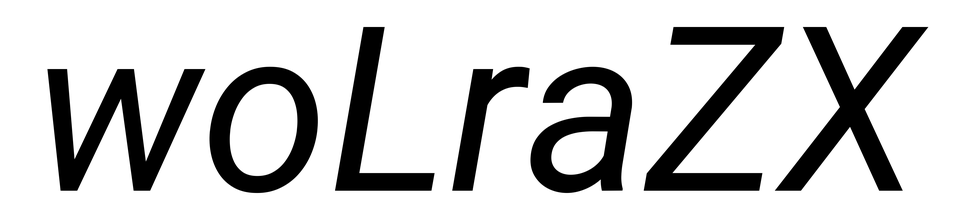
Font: Roboto-Italic_Italic